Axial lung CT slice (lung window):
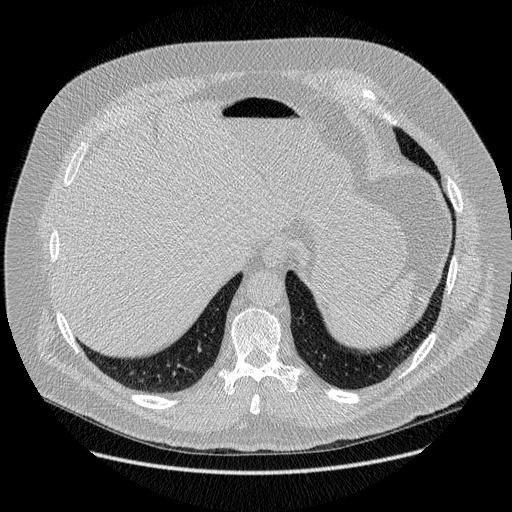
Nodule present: no